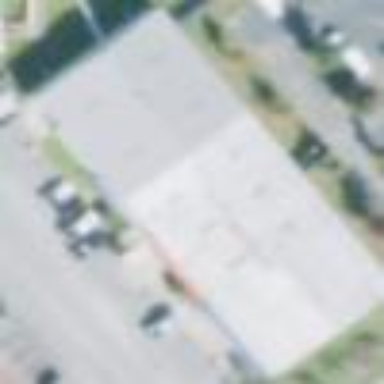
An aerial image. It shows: Building.